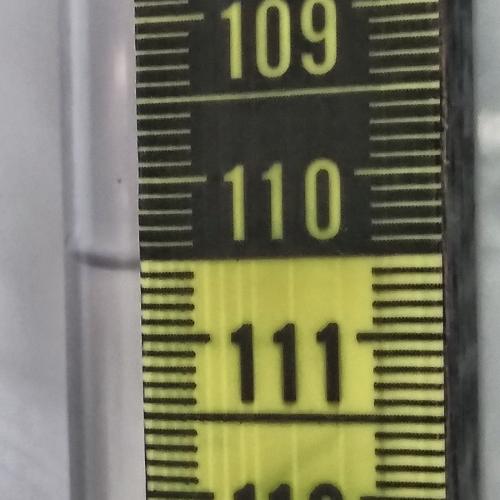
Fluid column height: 110.6 cm